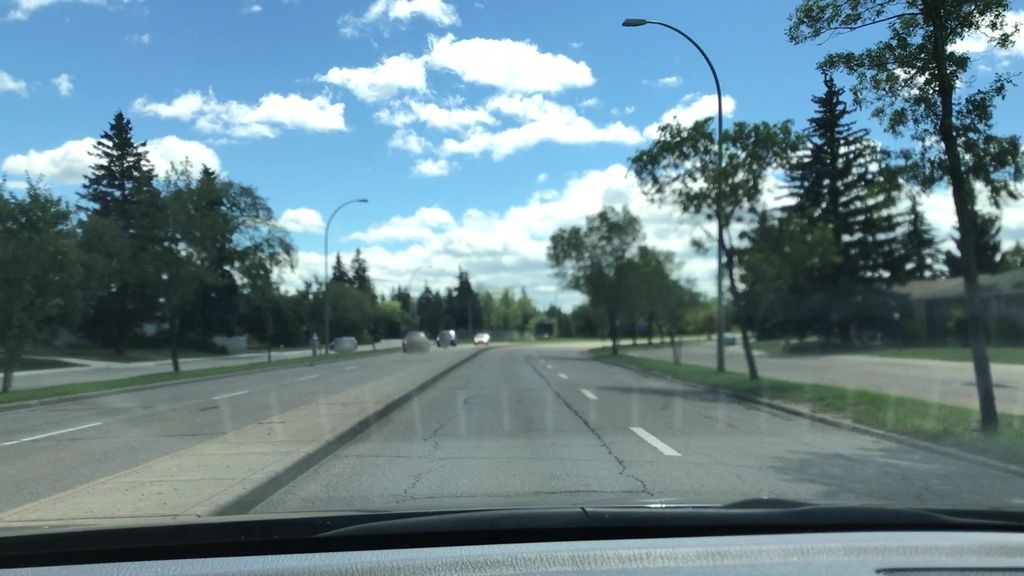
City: edmonton